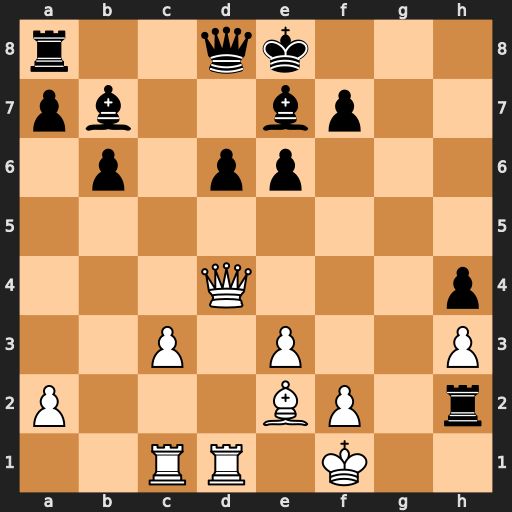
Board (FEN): r2qk3/pb2bp2/1p1pp3/8/3Q3p/2P1P2P/P3BP1r/2RR1K2
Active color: w
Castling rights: q
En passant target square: -
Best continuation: Bb5+